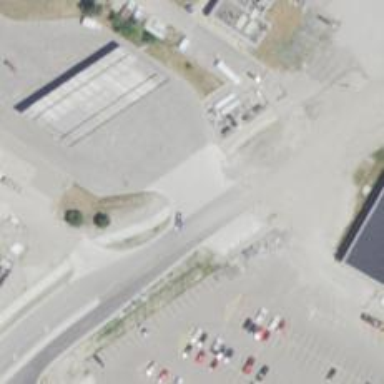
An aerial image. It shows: Crossing road.